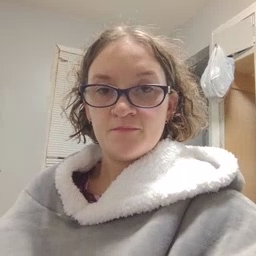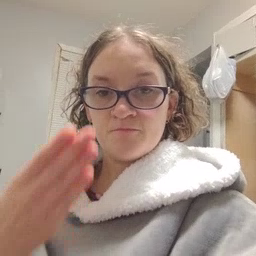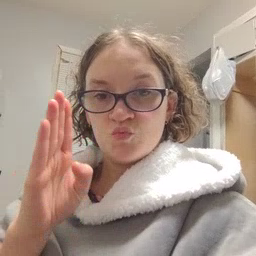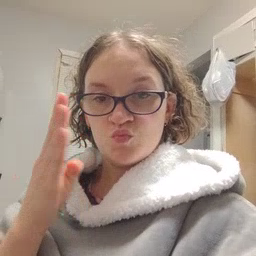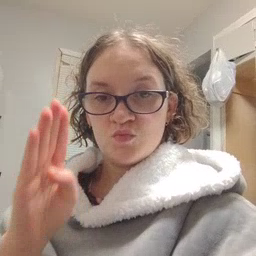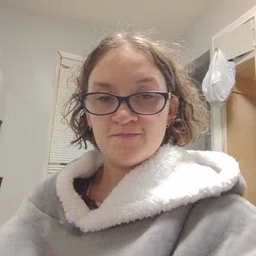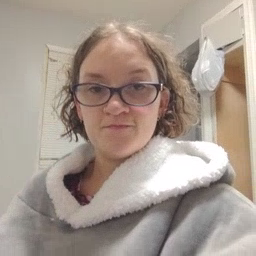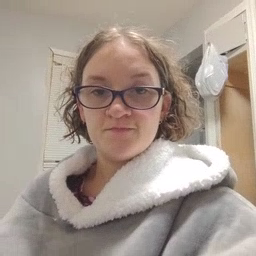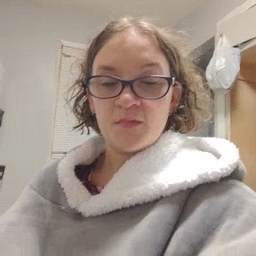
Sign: blue